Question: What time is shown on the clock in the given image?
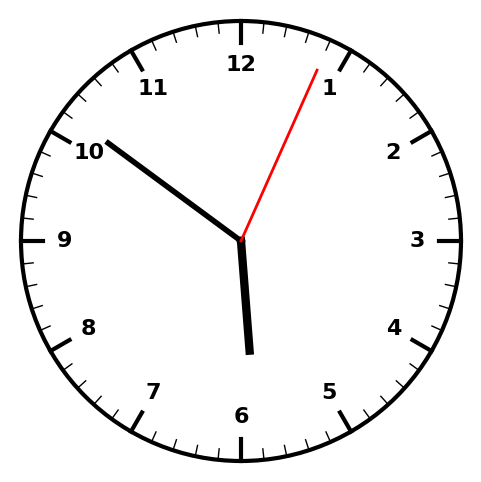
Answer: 05:51:04